Field crop: maize
Growth stage: 2
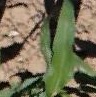
Species: maize